Question: Right I have looked at a few SO questions on the subject and I am finding it difficult to come up with the correct solution here.
I have a UITabBar based application. One of the tabs has a 'UINavigation' controller with 'UISegmentedControl' at the top allowing the user to switch between three different views.
Each view will have a UITableView which will allow the user to navigate to another view. These views should be pushed onto to the navigation controller.
Now all the SO questions and Answers on the subject show how to switch between views. However I need the view I switch to, to allow pushing of another view onto the navigation stack. I am not sure this is even possible. I thought about UIViewController containment - however that would show a view being pushed onto the stack in a smaller window that the screen's bounds. Not what I am looking for.
Any ideas how I can solve this with storyboards and UIViewControllers?
Here is what I am trying to do: In the screenshot the container area is where I need to load other view controllers into. The UISegment control cannot go into the navigation bar as that space is used for something else. So that's why I think UIViewController containment might be better here?

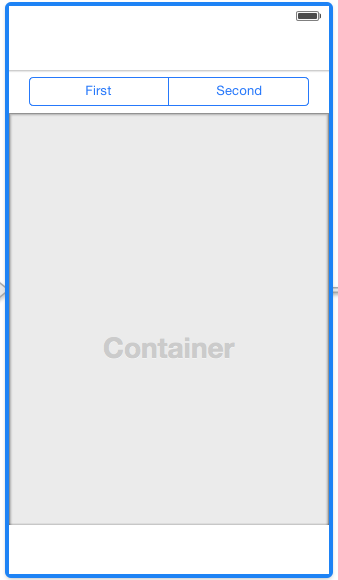
Answer: So even though this isn't using separate 'TableViewControllers', you can use different custom 'UIViews' that are hidden by default and become visible when you select it's corresponding button. This will unfortunately make it so you have all three view's logic in the same VC.
To get around this, you can try setting up some delegates and mimicking the 'TableViewController' logic separation by sending out the 'didSelectTableAtIndexPath', 'UIGesture' touches, etc into classes outside the 'ViewController' to help keep your code cleaner.